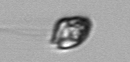
Label: flagellate_morphotype1